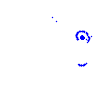
Particle: pion